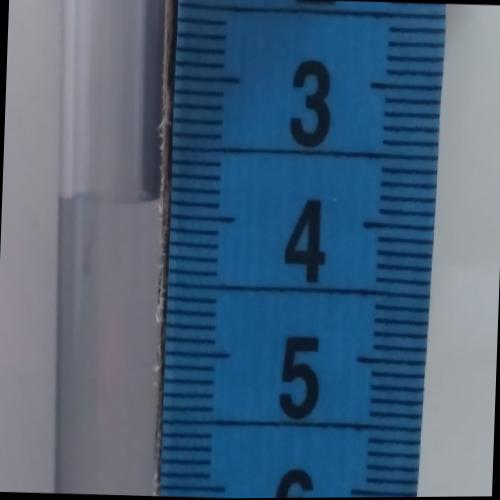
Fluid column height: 3.9 cm